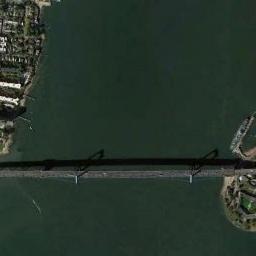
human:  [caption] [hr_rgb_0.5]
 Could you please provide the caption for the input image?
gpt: There are vehicles on the bridge, And the water under the bridge is muddy .

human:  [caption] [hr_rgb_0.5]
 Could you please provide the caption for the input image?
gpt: A bridge connects the land on both sides of the turquoise water  There are arched supports on the bridge and many buildings on the land .

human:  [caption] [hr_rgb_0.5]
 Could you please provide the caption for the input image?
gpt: A bridge built on a dark green river and the residential area on one side of the river .

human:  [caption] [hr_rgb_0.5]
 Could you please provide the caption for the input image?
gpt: A bridge is over the river with some buildings beside .

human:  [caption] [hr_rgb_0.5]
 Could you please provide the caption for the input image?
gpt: There are many buildings beside the bridge .